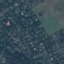
Label: Residential